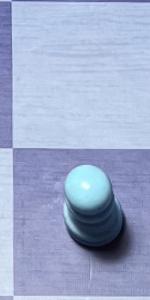
Label: Pawn_White